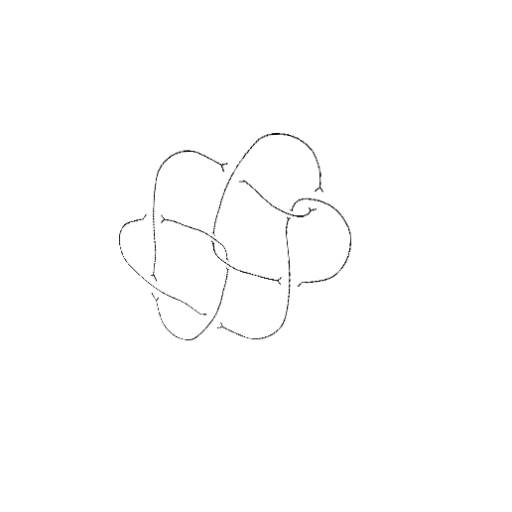
Crossing number: 9